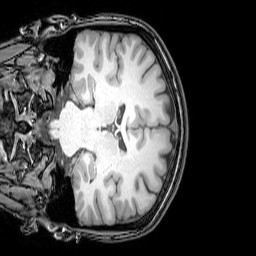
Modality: T1w
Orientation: coronal
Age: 22
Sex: female
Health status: healthy
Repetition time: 0.081 s
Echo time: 0.037 s